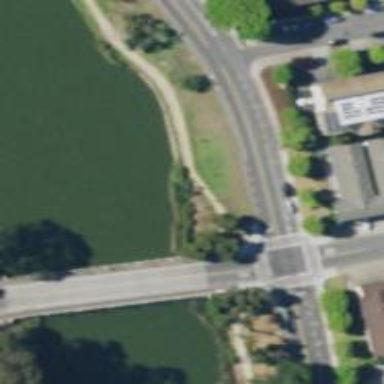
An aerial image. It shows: Footway on bridge.